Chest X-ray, PA view. Patient: 49 years old, sex M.
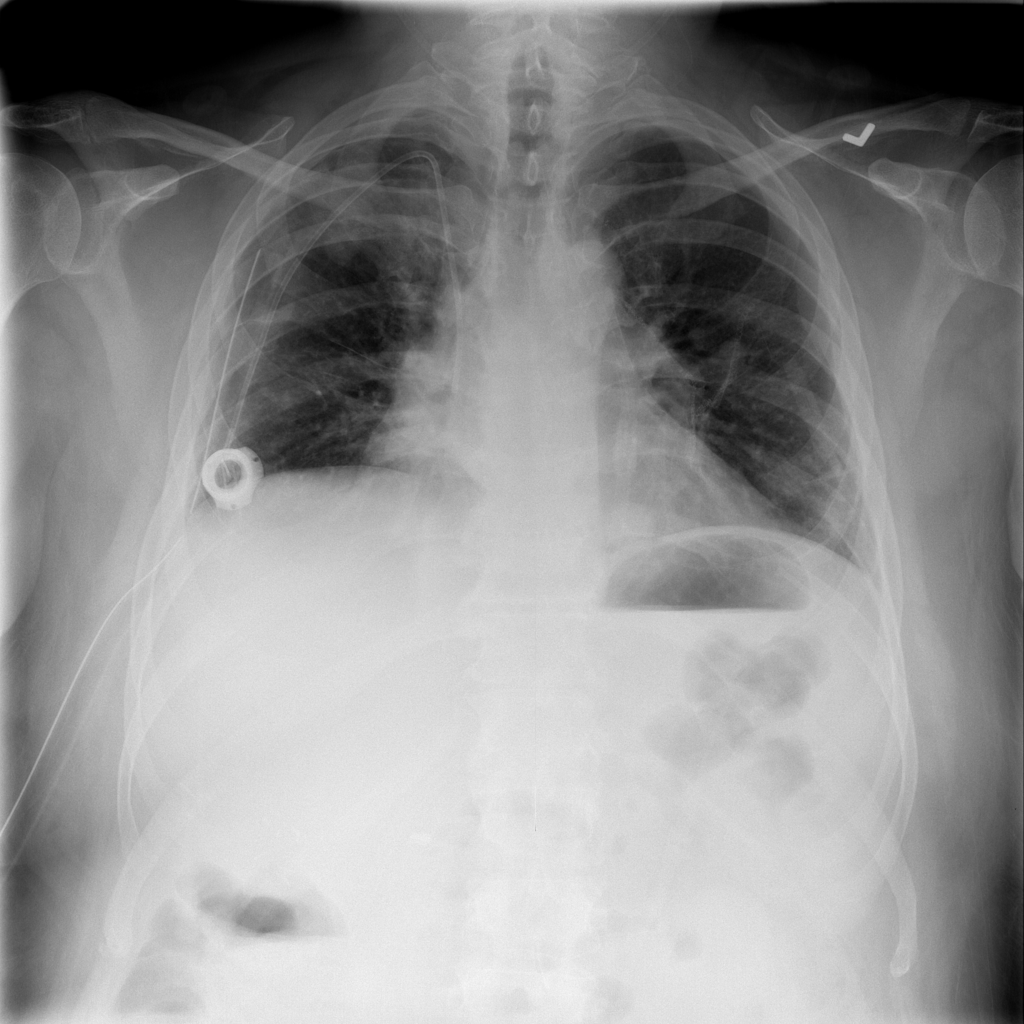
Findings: Infiltration, Pneumothorax